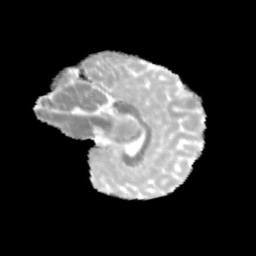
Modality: MD
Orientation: sagittal
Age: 11
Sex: female
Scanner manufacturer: siemens
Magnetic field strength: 3 T
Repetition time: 3.8 s
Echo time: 0.07 s